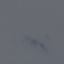
Land use / land cover class: SeaLake